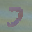
Label: 7